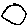
Label: circle